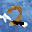
Label: 2